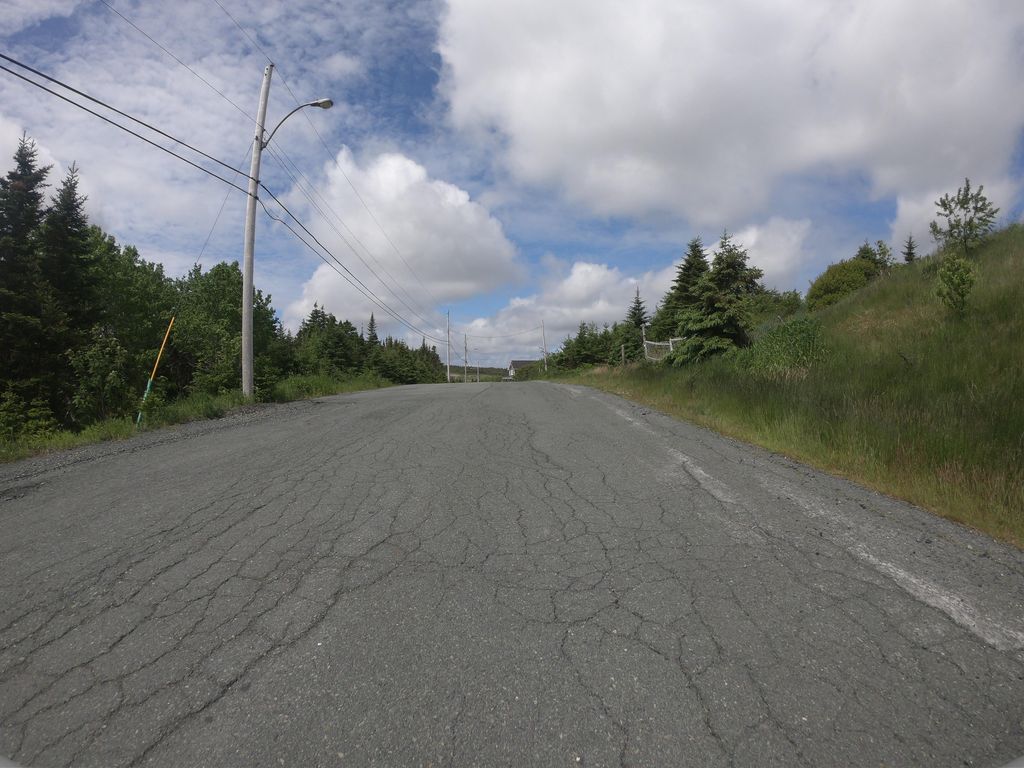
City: st_johns